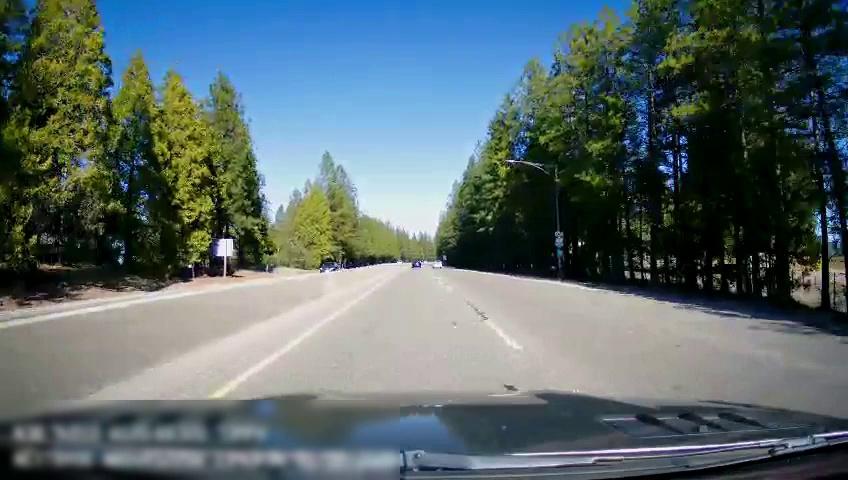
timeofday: Day
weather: Sunny
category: Drivable Space
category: Drivable Space
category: Vehicles | Car
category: Vehicles | Car
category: Vehicles | Car
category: Lanes | Alternate Lane
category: Lanes | Current Lane
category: Lanes | Alternate Lane
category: Lanes | Opposite Lane
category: Traffic | Signs